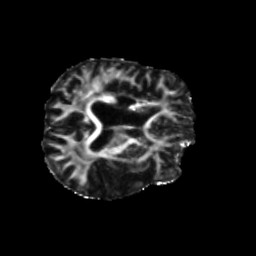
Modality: FA
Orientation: axial
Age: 75
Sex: female
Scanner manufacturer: siemens
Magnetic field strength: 3 T
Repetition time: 5.25 s
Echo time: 0.08 s